Question: When I replace the container with SupportMapFragment in runtime, it doesn't fill Parent. It occupies screen only partially.
'''
package com.example.mapdemo;
import com.meteraid.android.services.LocationService;
import android.location.Location;
import android.os.Bundle;
import android.view.Menu;
import android.view.ViewGroup.LayoutParams;
public class HomeActivity2 extends BaseActivity2 {
@Override
protected void onCreate(Bundle savedInstanceState) {
super.onCreate(savedInstanceState);
setContentView(R.layout.activity_home_activity2);
LocationService locationService=LocationService.getInstance(this);
Location location=locationService.getCurrentLocation();
GoogleMapFragment mapFragment=new GoogleMapFragment();
mapFragment.setCurrentLocation(location);
android.support.v4.app.FragmentTransaction fragmentTransaction=getSupportFragmentManager().beginTransaction();
fragmentTransaction.replace(R.id.fragment_container,mapFragment);
fragmentTransaction.commit();
}
@Override
public boolean onCreateOptionsMenu(Menu menu) {
// Inflate the menu; this adds items to the action bar if it is present.
getMenuInflater().inflate(R.menu.home_activity2, menu);
return true;
}
}
'''
'''
package com.example.mapdemo;
import android.os.Bundle;
import android.support.v4.widget.DrawerLayout;
import android.util.Log;
import android.view.LayoutInflater;
import android.view.View;
import android.view.ViewGroup;
import android.view.ViewGroup.LayoutParams;
import android.widget.Toast;
import com.google.android.gms.maps.CameraUpdateFactory;
import com.google.android.gms.maps.GoogleMap;
import com.google.android.gms.maps.SupportMapFragment;
import com.google.android.gms.maps.UiSettings;
import com.google.android.gms.maps.model.CameraPosition;
import com.google.android.gms.maps.model.LatLng;
import android.location.Location;
public class GoogleMapFragment extends SupportMapFragment {
private static View view;
private Location location;
public View onCreateView(LayoutInflater inflater, ViewGroup container,
Bundle savedInstanceState) {
view = super.onCreateView(inflater, container, savedInstanceState);
Toast.makeText(getActivity(), "kkd",Toast.LENGTH_LONG).show();
initMap(location);
return view;
}
public void setCurrentLocation(Location location) {
this.location = location;
}
public void initMap(Location location) {
GoogleMap map = getMap();
Log.e("Locationnnnnnnnnn", location+"");
CameraPosition currentLocation = new CameraPosition.Builder()
.target(new LatLng(location.getLatitude(), location
.getLongitude())).zoom(4f).bearing(0).tilt(0).build();
map.moveCamera(CameraUpdateFactory.newCameraPosition(currentLocation));
//map.setMyLocationEnabled(true);
map.setMapType(GoogleMap.MAP_TYPE_NORMAL);
}
}
'''
'''
<FrameLayout xmlns:android="http://schemas.android.com/apk/res/android"
xmlns:tools="http://schemas.android.com/tools"
android:layout_width="match_parent"
android:layout_height="match_parent"
android:paddingBottom="@dimen/activity_vertical_margin"
android:paddingLeft="@dimen/activity_horizontal_margin"
android:paddingRight="@dimen/activity_horizontal_margin"
android:paddingTop="@dimen/activity_vertical_margin"
android:id="@+id/fragment_container"
android:background="#cccccc"
tools:context=".HomeActivity2">
</FrameLayout>
'''

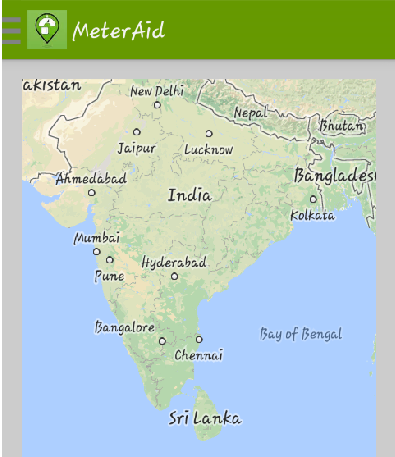
Answer: It looks like you have set paddings. Remove your paddings, build your app again and check if that works.